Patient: sex M, age 78
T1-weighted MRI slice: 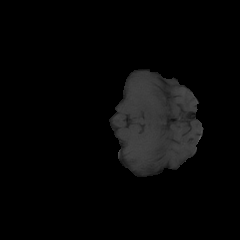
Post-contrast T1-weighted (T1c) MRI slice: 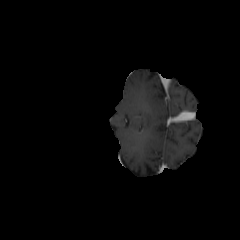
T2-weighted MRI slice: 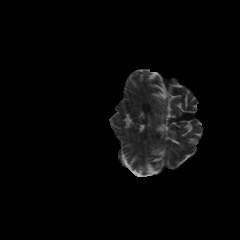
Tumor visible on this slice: no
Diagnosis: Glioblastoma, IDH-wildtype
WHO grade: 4